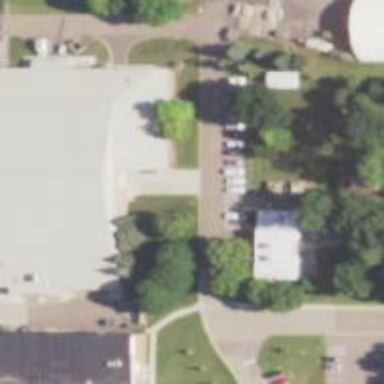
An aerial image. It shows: Hangar.